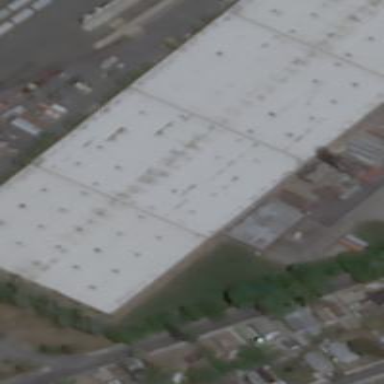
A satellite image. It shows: Warehouse.